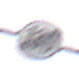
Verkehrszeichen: EndeGeschwindigkeit130
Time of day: Midday
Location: Outdoor (RoadRail)
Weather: Overcast
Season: NotSpecified
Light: Natural